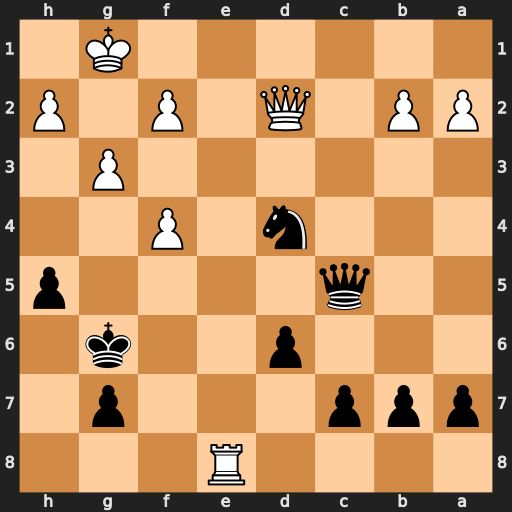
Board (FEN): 4R3/ppp3p1/3p2k1/2q4p/3n1P2/6P1/PP1Q1P1P/6K1
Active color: b
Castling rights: -
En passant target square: -
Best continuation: Nf3+ Kg2 Nxd2